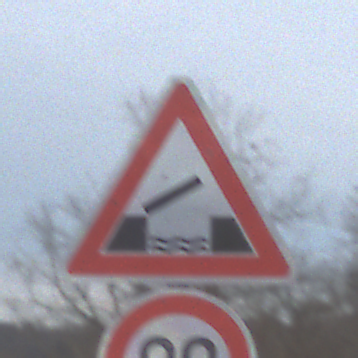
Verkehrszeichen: BeweglicheBruecke
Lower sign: Geschwindigkeit80
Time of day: MorningAfternoon
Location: Outdoor (Suburban)
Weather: Overcast
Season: NotSpecified
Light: Natural